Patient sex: M
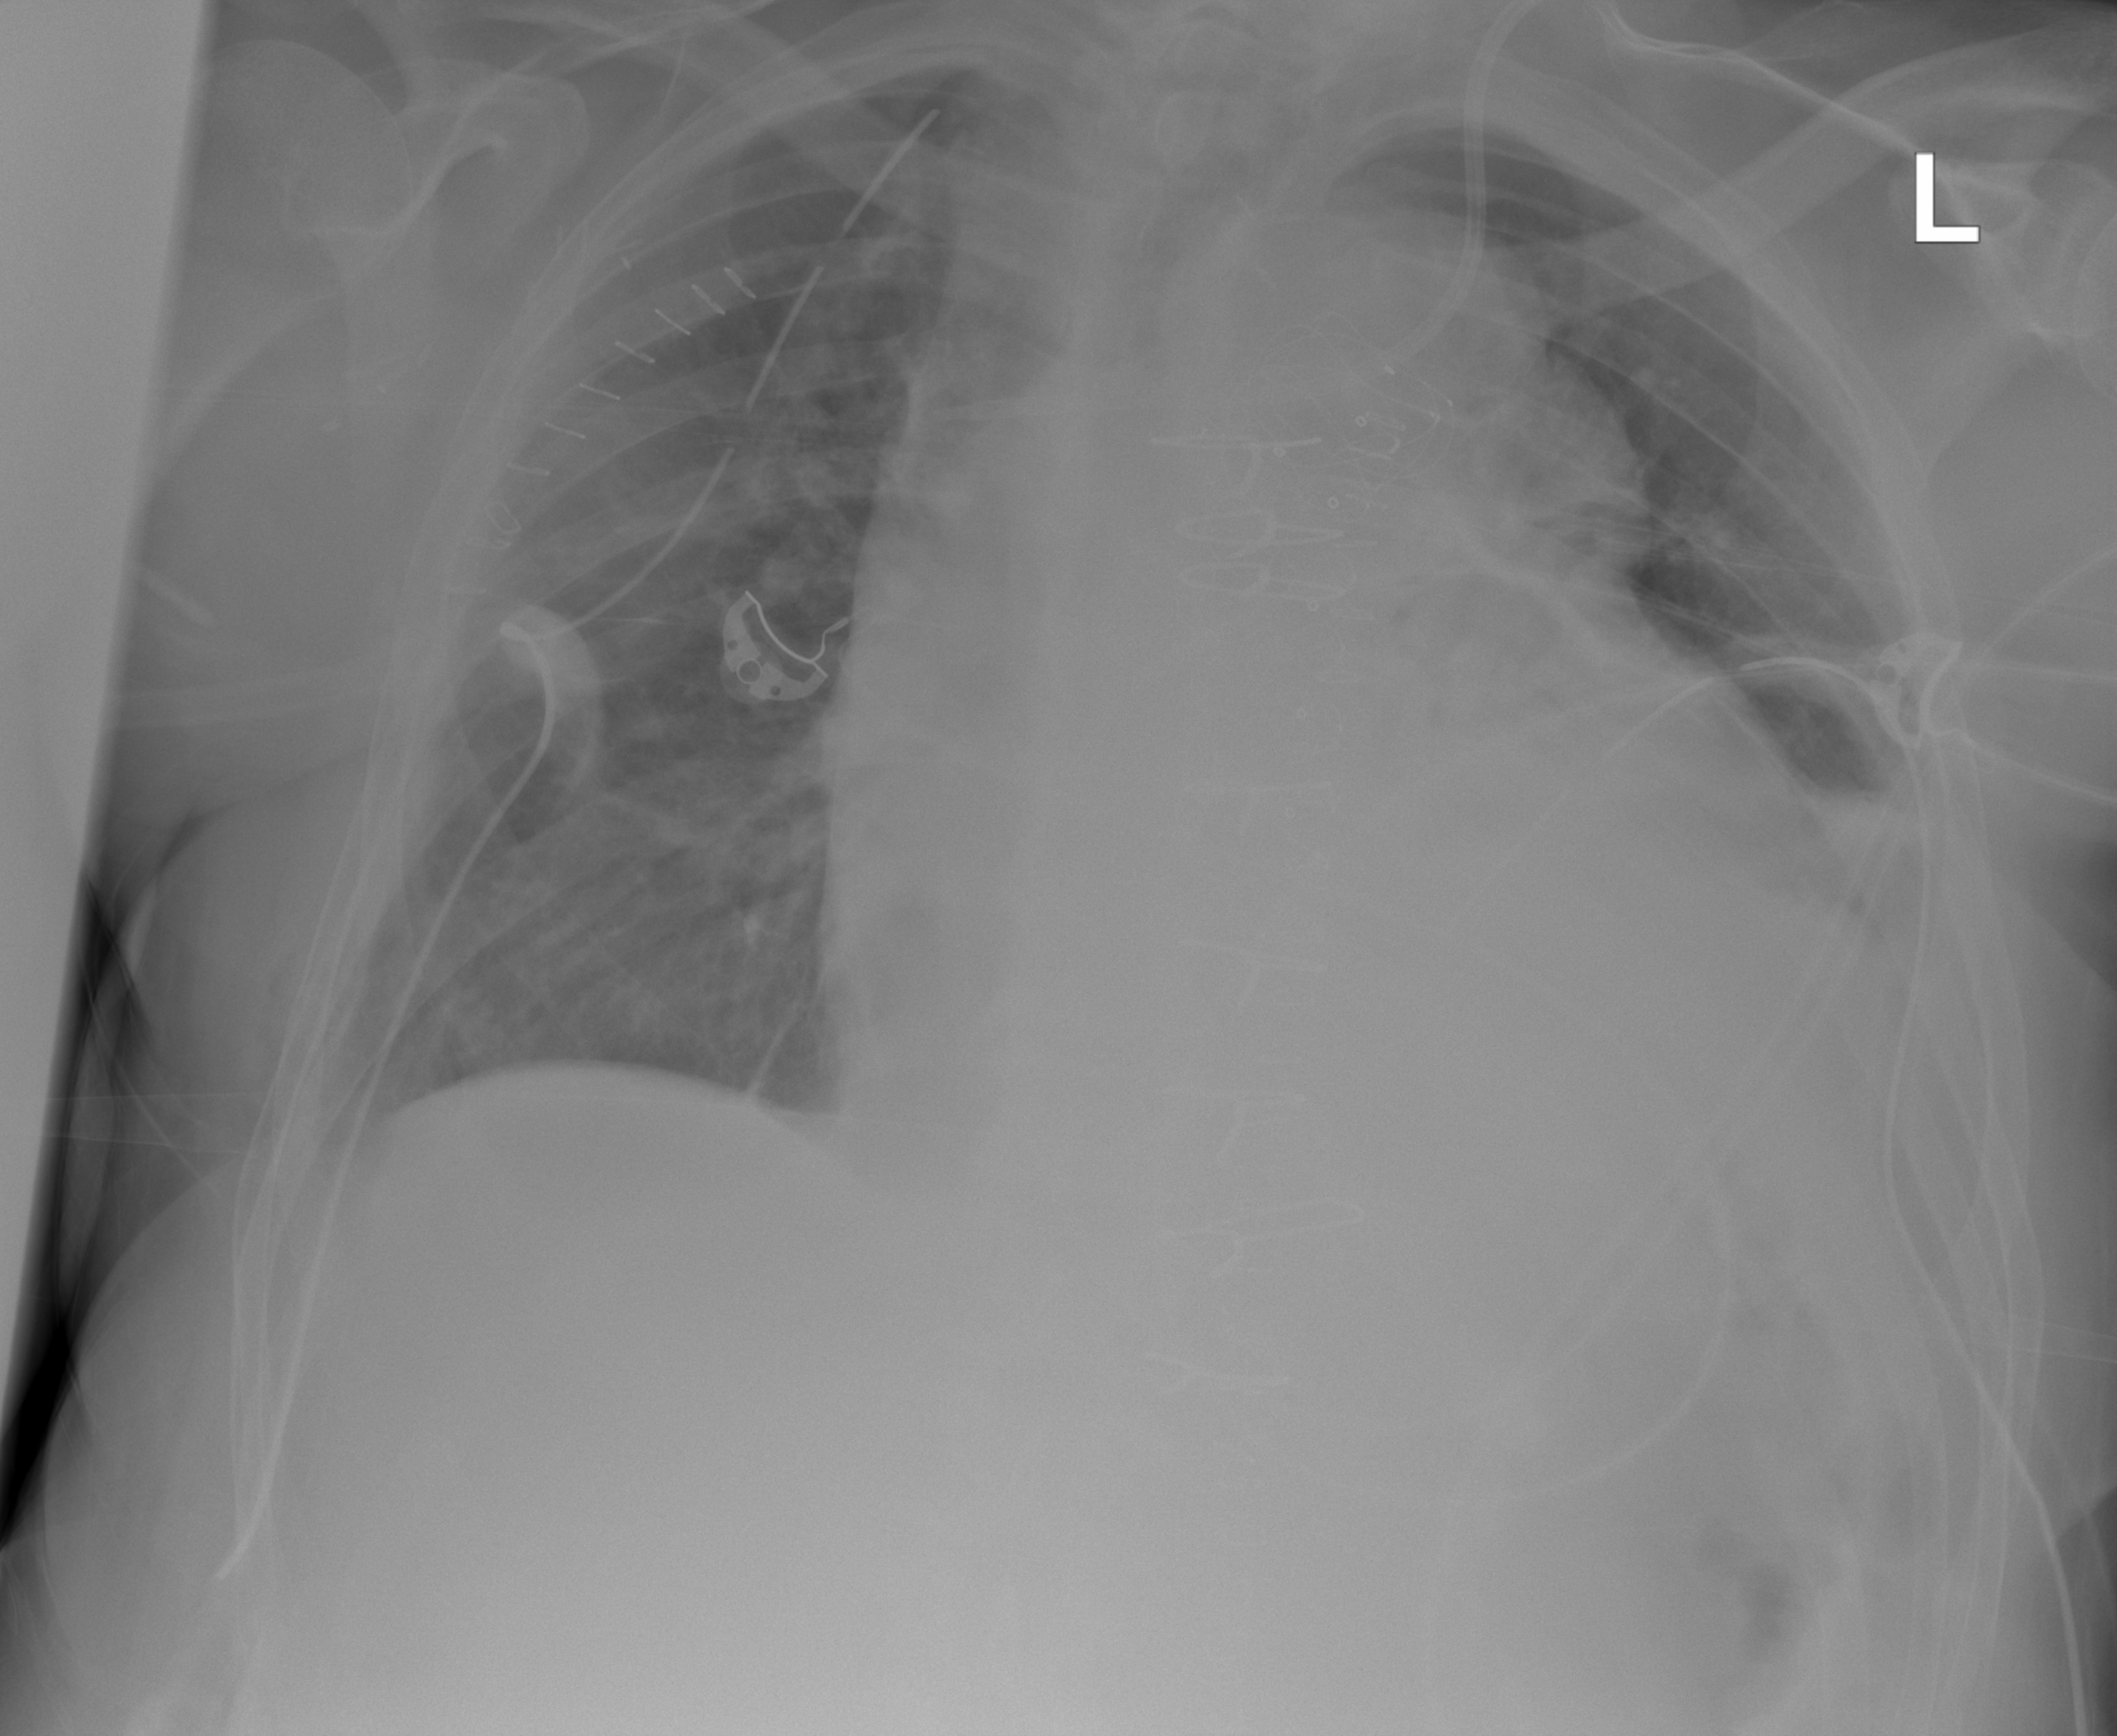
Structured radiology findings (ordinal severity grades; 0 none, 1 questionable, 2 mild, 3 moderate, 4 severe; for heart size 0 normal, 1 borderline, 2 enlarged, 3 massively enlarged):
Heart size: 3
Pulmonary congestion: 2
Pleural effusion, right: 2
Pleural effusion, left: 2
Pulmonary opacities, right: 0
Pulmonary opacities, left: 0
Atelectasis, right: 0
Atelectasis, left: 2